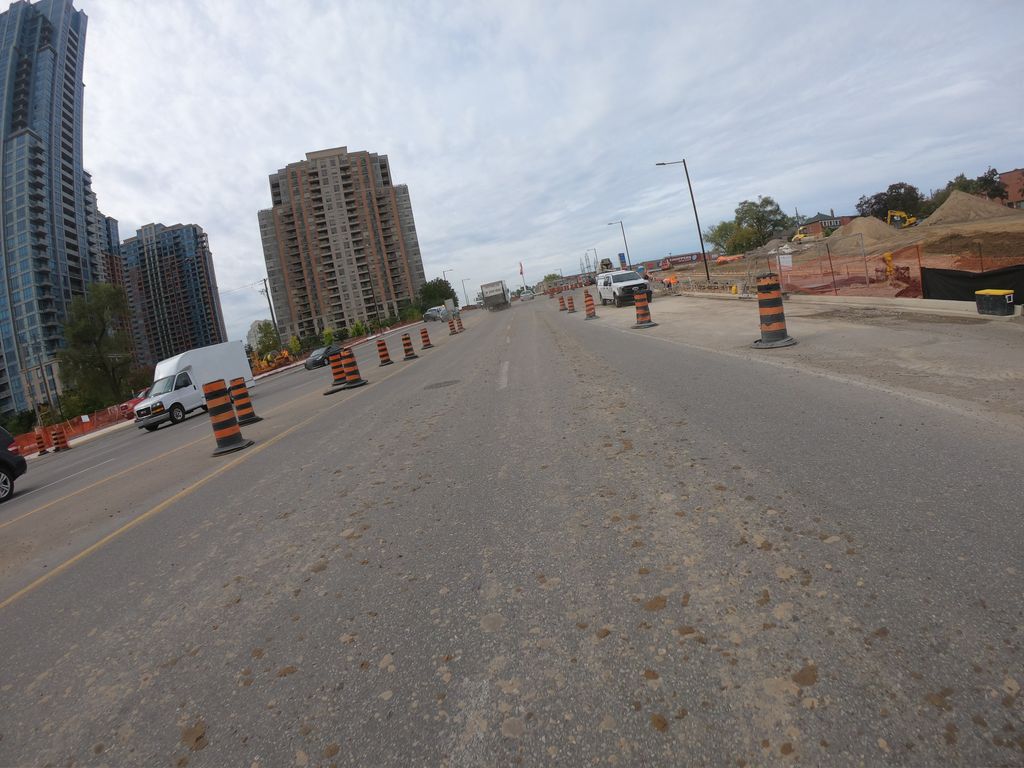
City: toronto